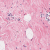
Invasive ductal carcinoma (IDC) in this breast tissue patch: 0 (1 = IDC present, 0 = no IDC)